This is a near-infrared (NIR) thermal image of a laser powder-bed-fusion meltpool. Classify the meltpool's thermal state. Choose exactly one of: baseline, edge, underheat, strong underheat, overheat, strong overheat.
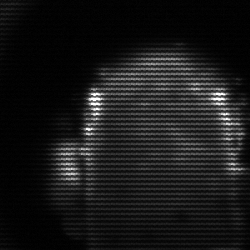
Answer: baseline